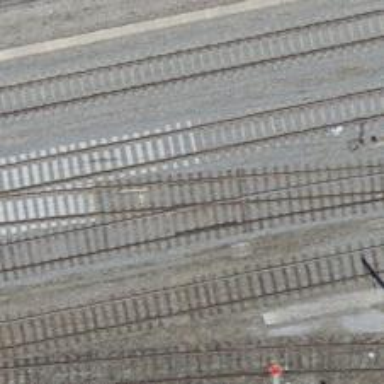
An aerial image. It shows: Single-track railway siding with electrified contact lines.